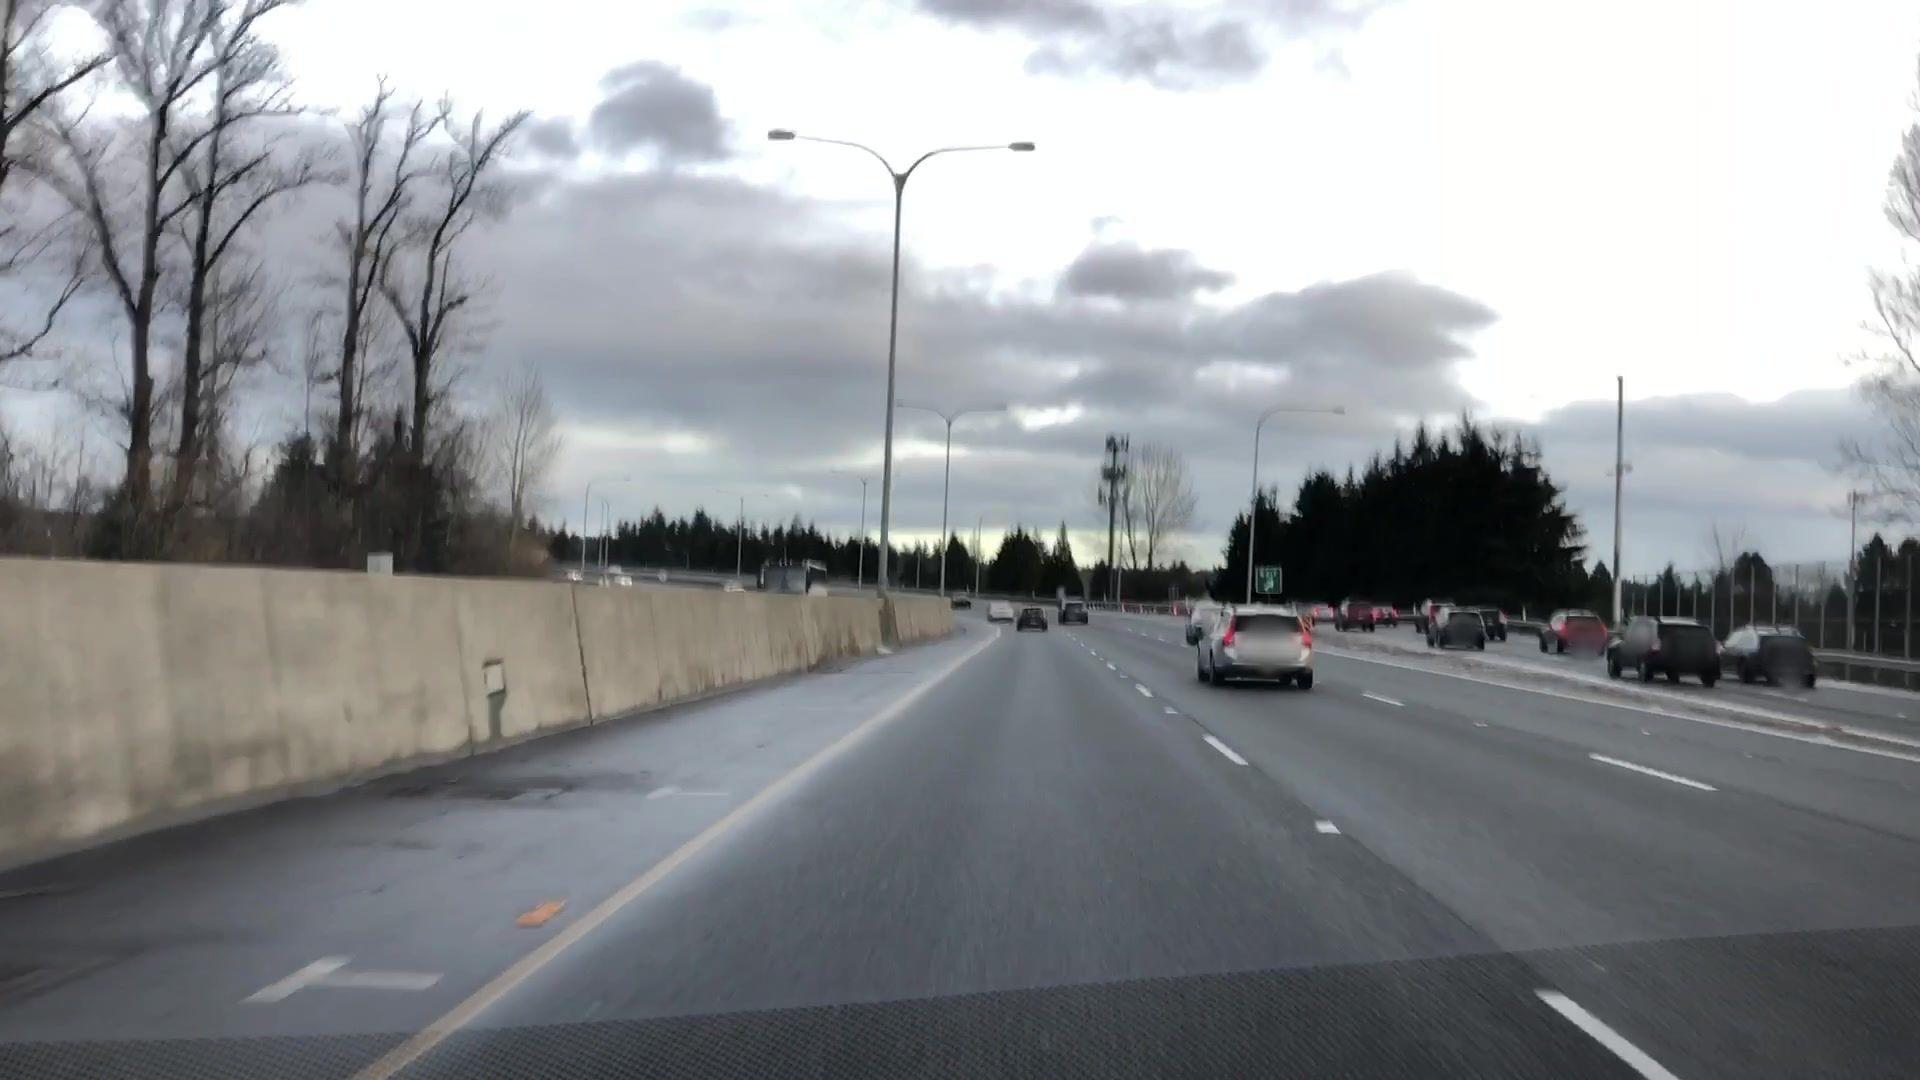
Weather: cloudy
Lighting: day
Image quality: slightly poor
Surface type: driving surface
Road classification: motorway
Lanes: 2
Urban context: urban centre
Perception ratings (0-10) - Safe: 5.68, Lively: 1.62, Beautiful: 7.74, Boring: 4.69, Depressing: 5.72, Wealthy: 3.42